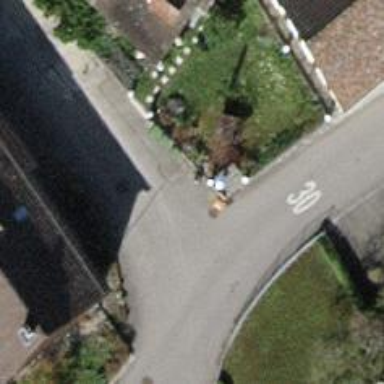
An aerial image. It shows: Asphalt road in residential area.